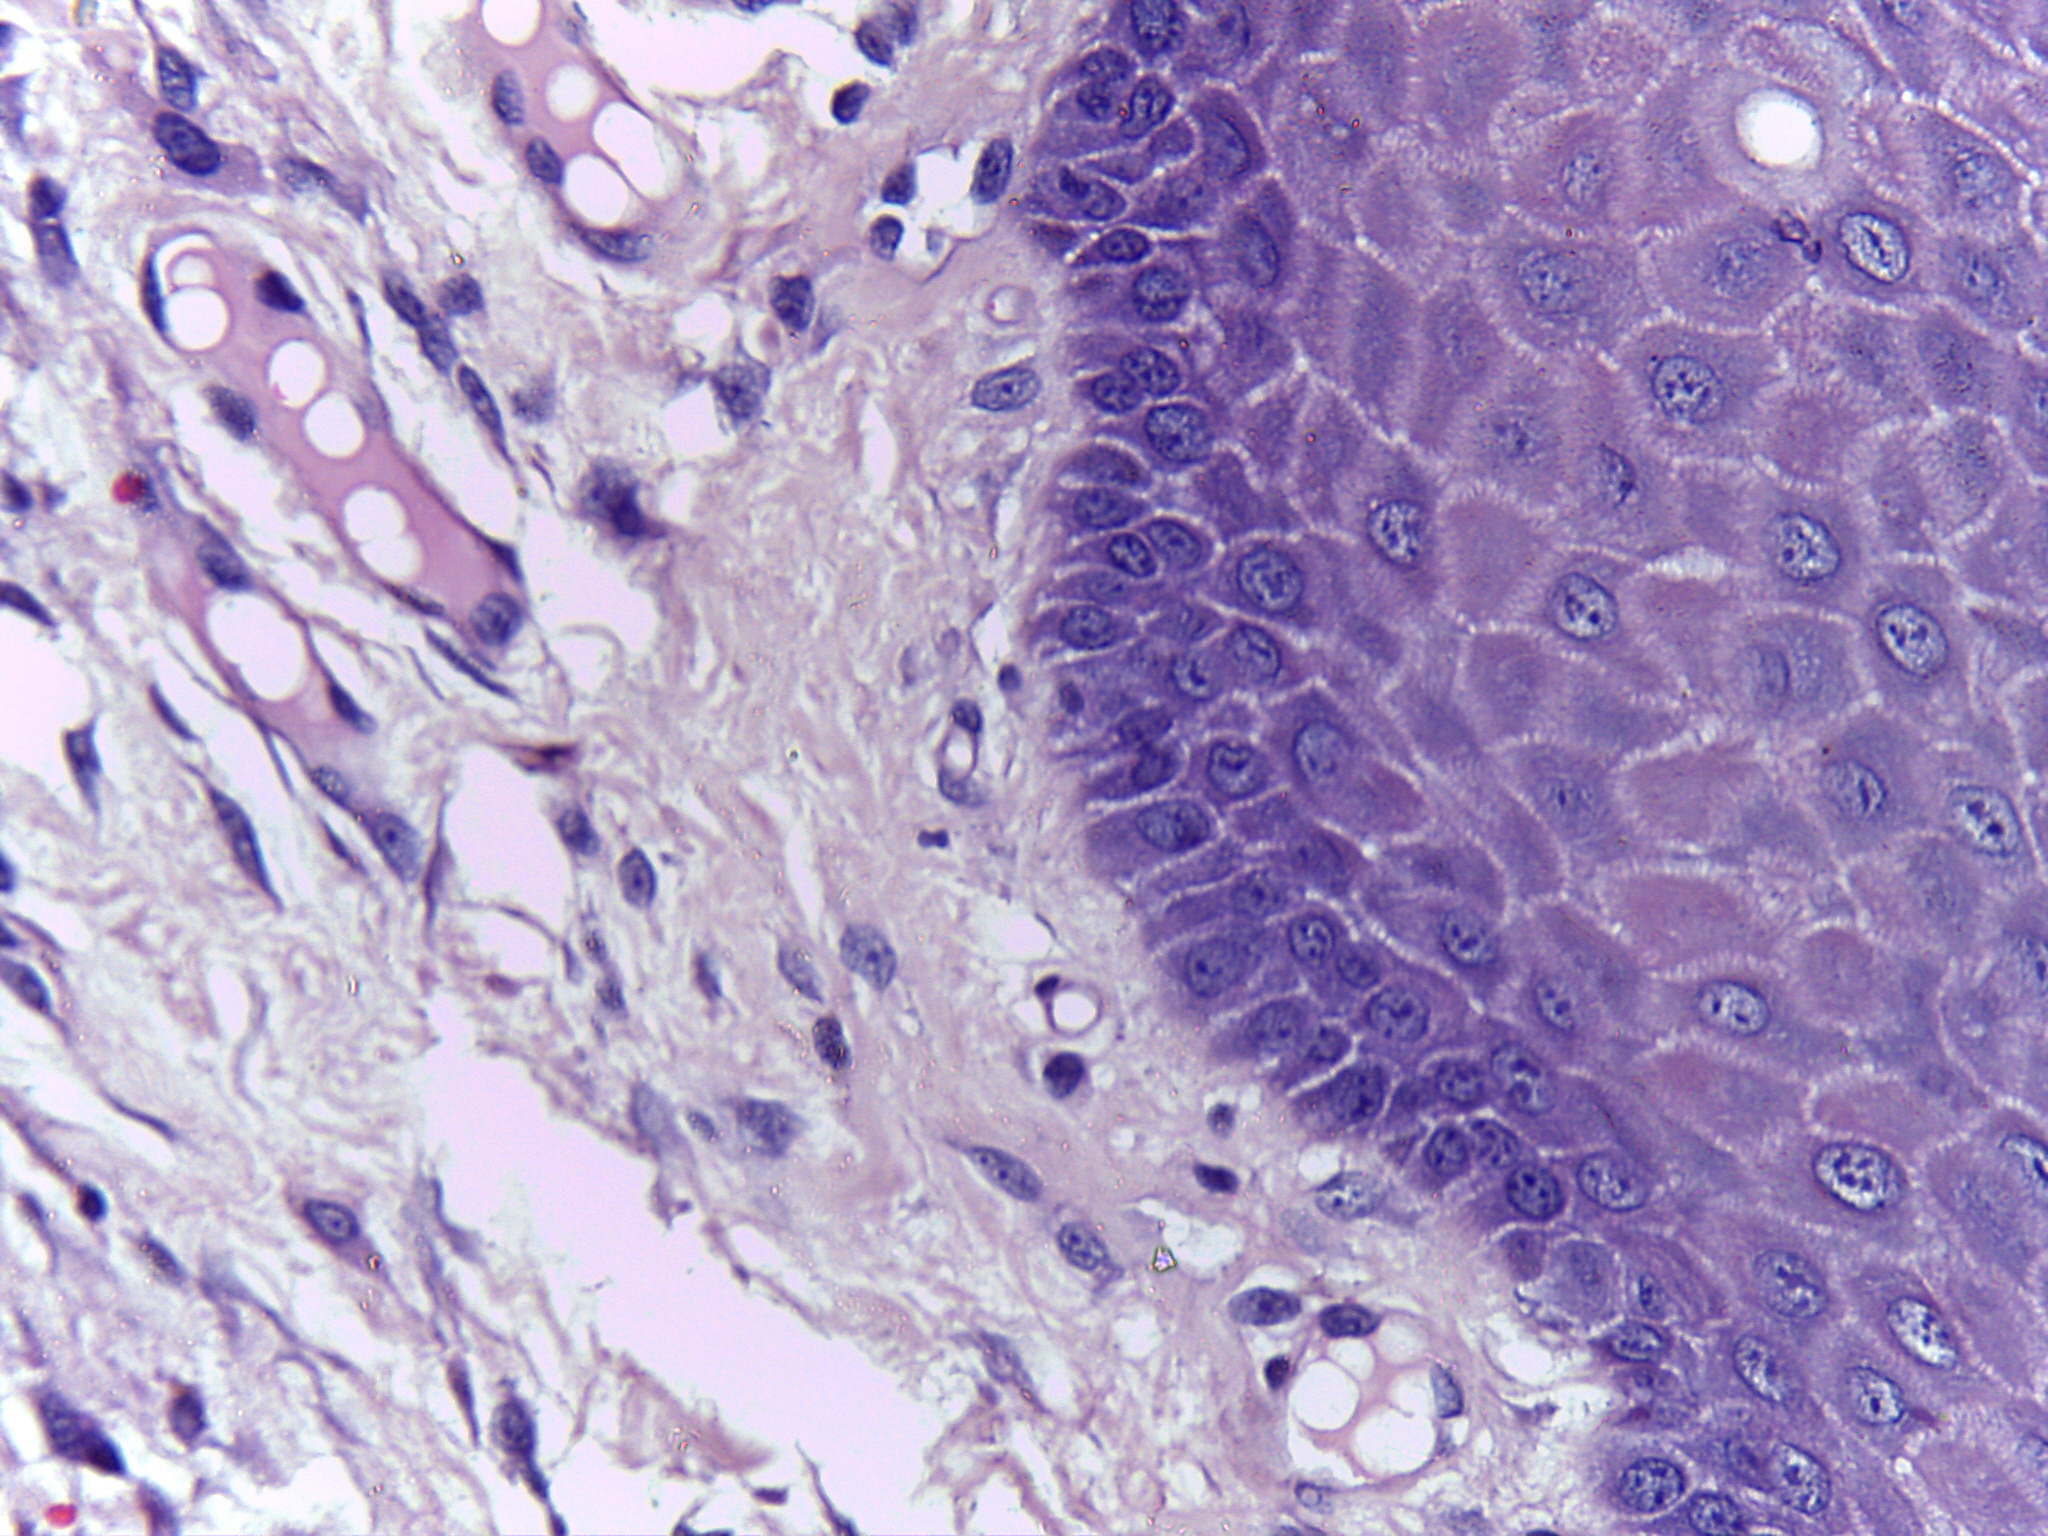
Diagnosis: Normal